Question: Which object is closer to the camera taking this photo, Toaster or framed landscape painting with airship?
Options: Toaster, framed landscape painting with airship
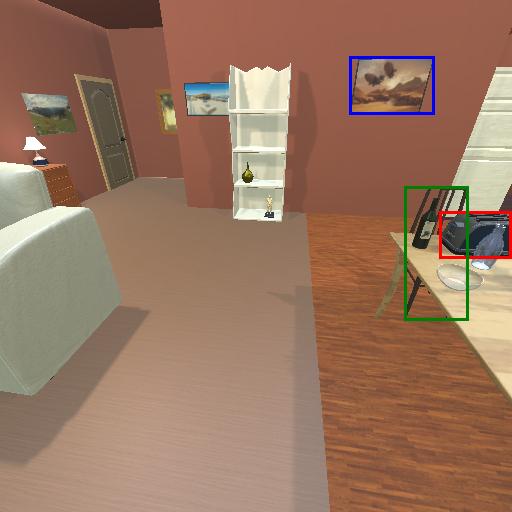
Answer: Toaster